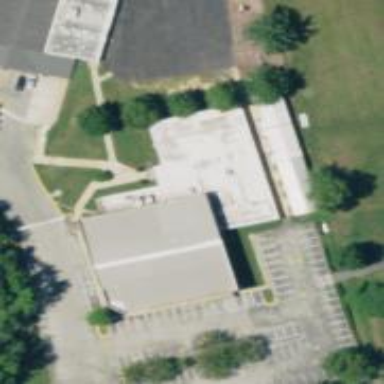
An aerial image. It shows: School.